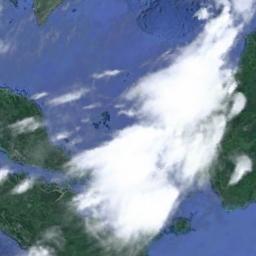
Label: cloud